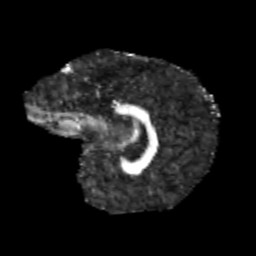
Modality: FA
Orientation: sagittal
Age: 11
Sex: male
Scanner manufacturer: siemens
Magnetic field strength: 3 T
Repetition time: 3.8 s
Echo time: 0.07 s